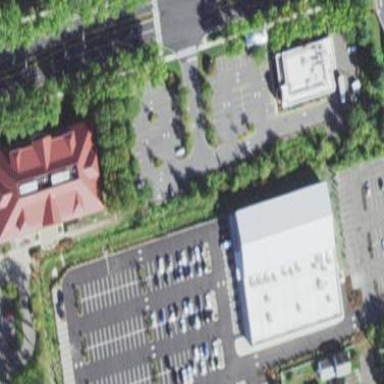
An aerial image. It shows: Parking area with asphalt surface.